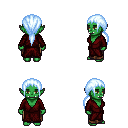
a pixel art fantasy rpg character, female body template, orc, green skin, red robe, robe skirt, white cyan ponytail hairstyle, four views (front, back, left, right), 2x2 character sprite sheet, small pixel art, hard edges, no anti-aliasing